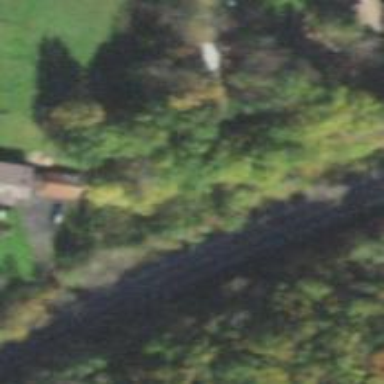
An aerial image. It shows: Primary highway.